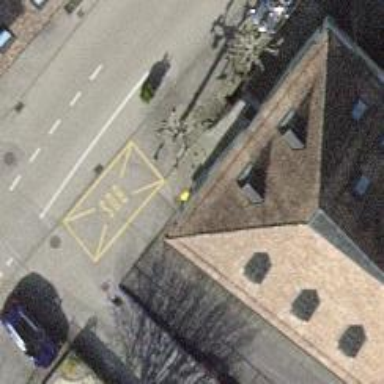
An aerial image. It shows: Bus stop with platform for public transport.